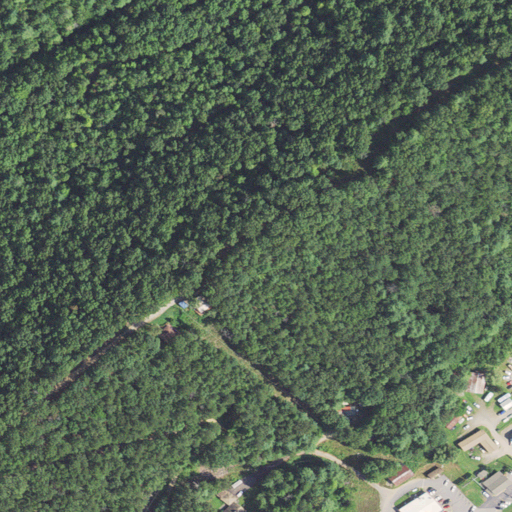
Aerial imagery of mountain in North Carolina named Stockade Mountain containing mixed forest, deciduous forest, open development, low intensity development, medium intensity development, and pasture